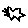
Label: star